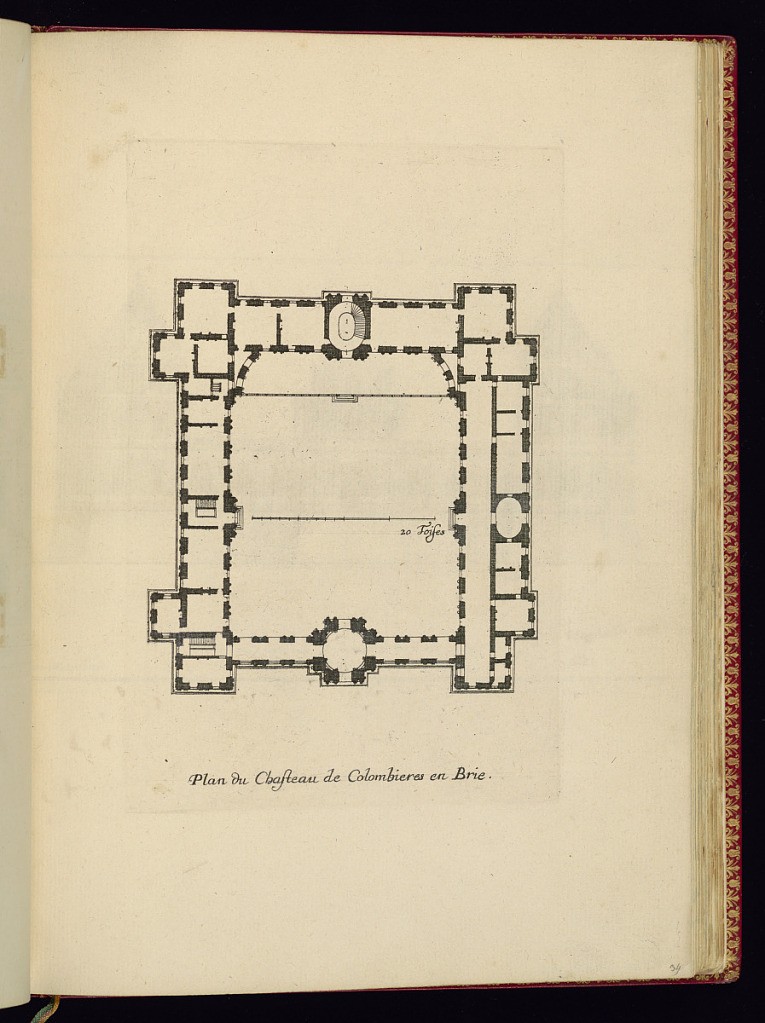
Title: Plan du Chasteau de Colombieres en Brie
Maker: Jean Marot, French, 1619 - 1679
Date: ca.1635–ca.1660
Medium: Etching on laid paper
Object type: Print
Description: Architectural floor plan of the castle of Coulommiers, France, with a scale in the center. The plate is titled.